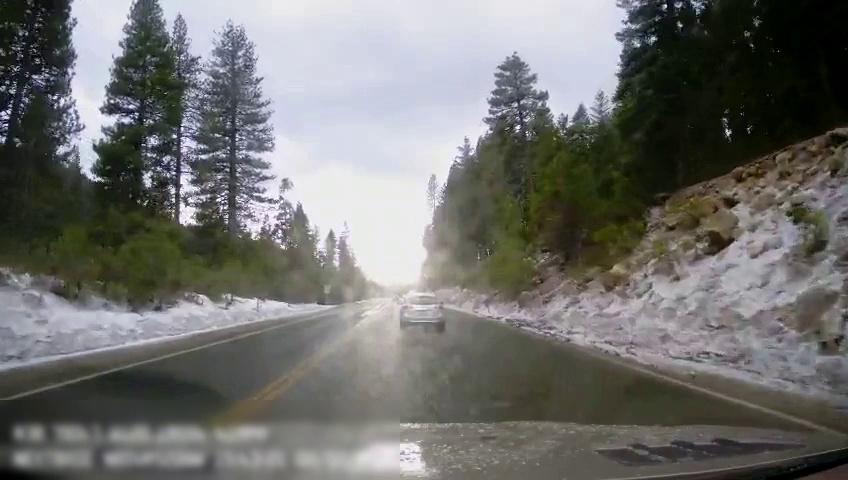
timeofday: Day
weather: Cloudy
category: Drivable Space
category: Vehicles | Car
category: Lanes | Current Lane
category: Lanes | Current Lane
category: Lanes | Opposite Lane
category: Lanes | Opposite Lane